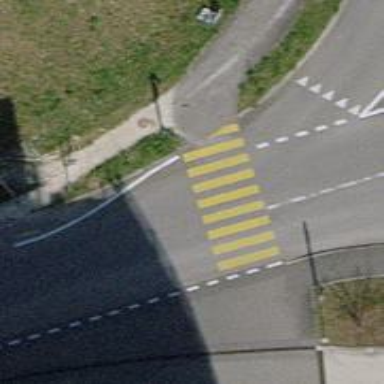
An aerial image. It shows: Compacted footway with zebra crossing.